Question:
Not able to fetch element from the dom using xpath
'''
<input bsdatepicker="" class="form-control font-size-normal ng-untouched ng-pristine ng-valid" id="endDate" name="endDate" placement="top" type="text">
'''
The element value is not available in the html code the UI for the above element contains following following value "01/14/2019" but not able to fetch the values.
Even tried to search the element value "01/14/2019" in the entire dom using Ctrl+F but still the value is not saved anywhere in the html dom
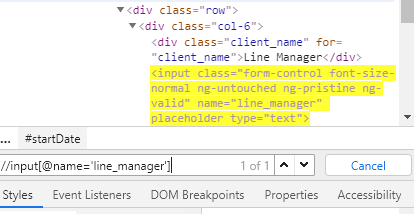
Answer: Use 'element.getAttribute("value")' and you will get the value which is visible on the webpage.